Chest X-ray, AP view. Patient: 31 years old, sex F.
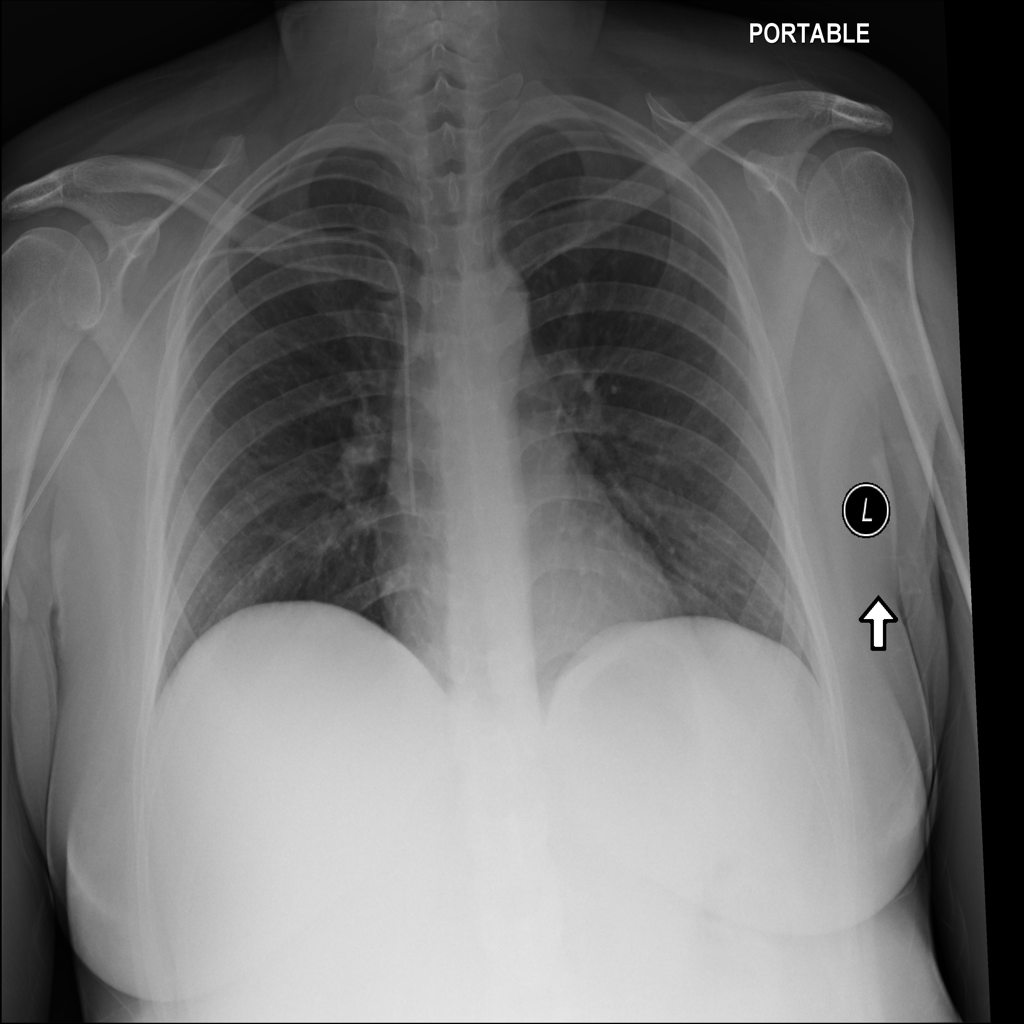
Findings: No Finding